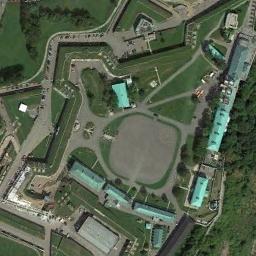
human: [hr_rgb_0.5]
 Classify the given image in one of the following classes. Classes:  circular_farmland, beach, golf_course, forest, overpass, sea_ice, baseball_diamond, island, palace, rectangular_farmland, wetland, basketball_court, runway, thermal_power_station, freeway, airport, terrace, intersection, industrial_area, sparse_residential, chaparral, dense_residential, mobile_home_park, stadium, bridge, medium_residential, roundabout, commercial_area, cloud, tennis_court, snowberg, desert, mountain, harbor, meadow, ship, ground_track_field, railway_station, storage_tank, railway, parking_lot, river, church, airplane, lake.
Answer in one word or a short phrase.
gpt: palace